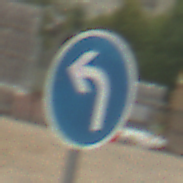
Verkehrszeichen: VorgeschriebeneFahrtrichtungLinks
Umgebung: Outdoor, Suburban
Tageszeit: MorningAfternoon
Wetter: PartlyCloudy
Licht: Natural
Jahreszeit: NotSpecified
Kontrast: LowContrast